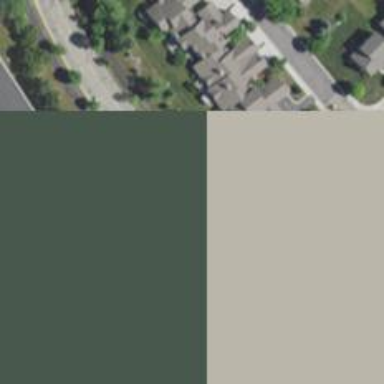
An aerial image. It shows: Residential road with separate sidewalk.